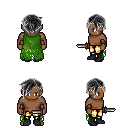
a pixel art fantasy rpg character, male body template, human, dark skin, green tattered cape, gold greaves, gray pixie cut hairstyle, leather bracers, black shoes, dagger, four views (front, back, left, right), 2x2 character sprite sheet, small pixel art, hard edges, no anti-aliasing